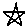
Label: star